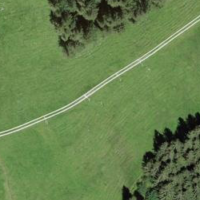
EUNIS habitat code: 25
Species observed at this site:
Campanula barbata